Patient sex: F
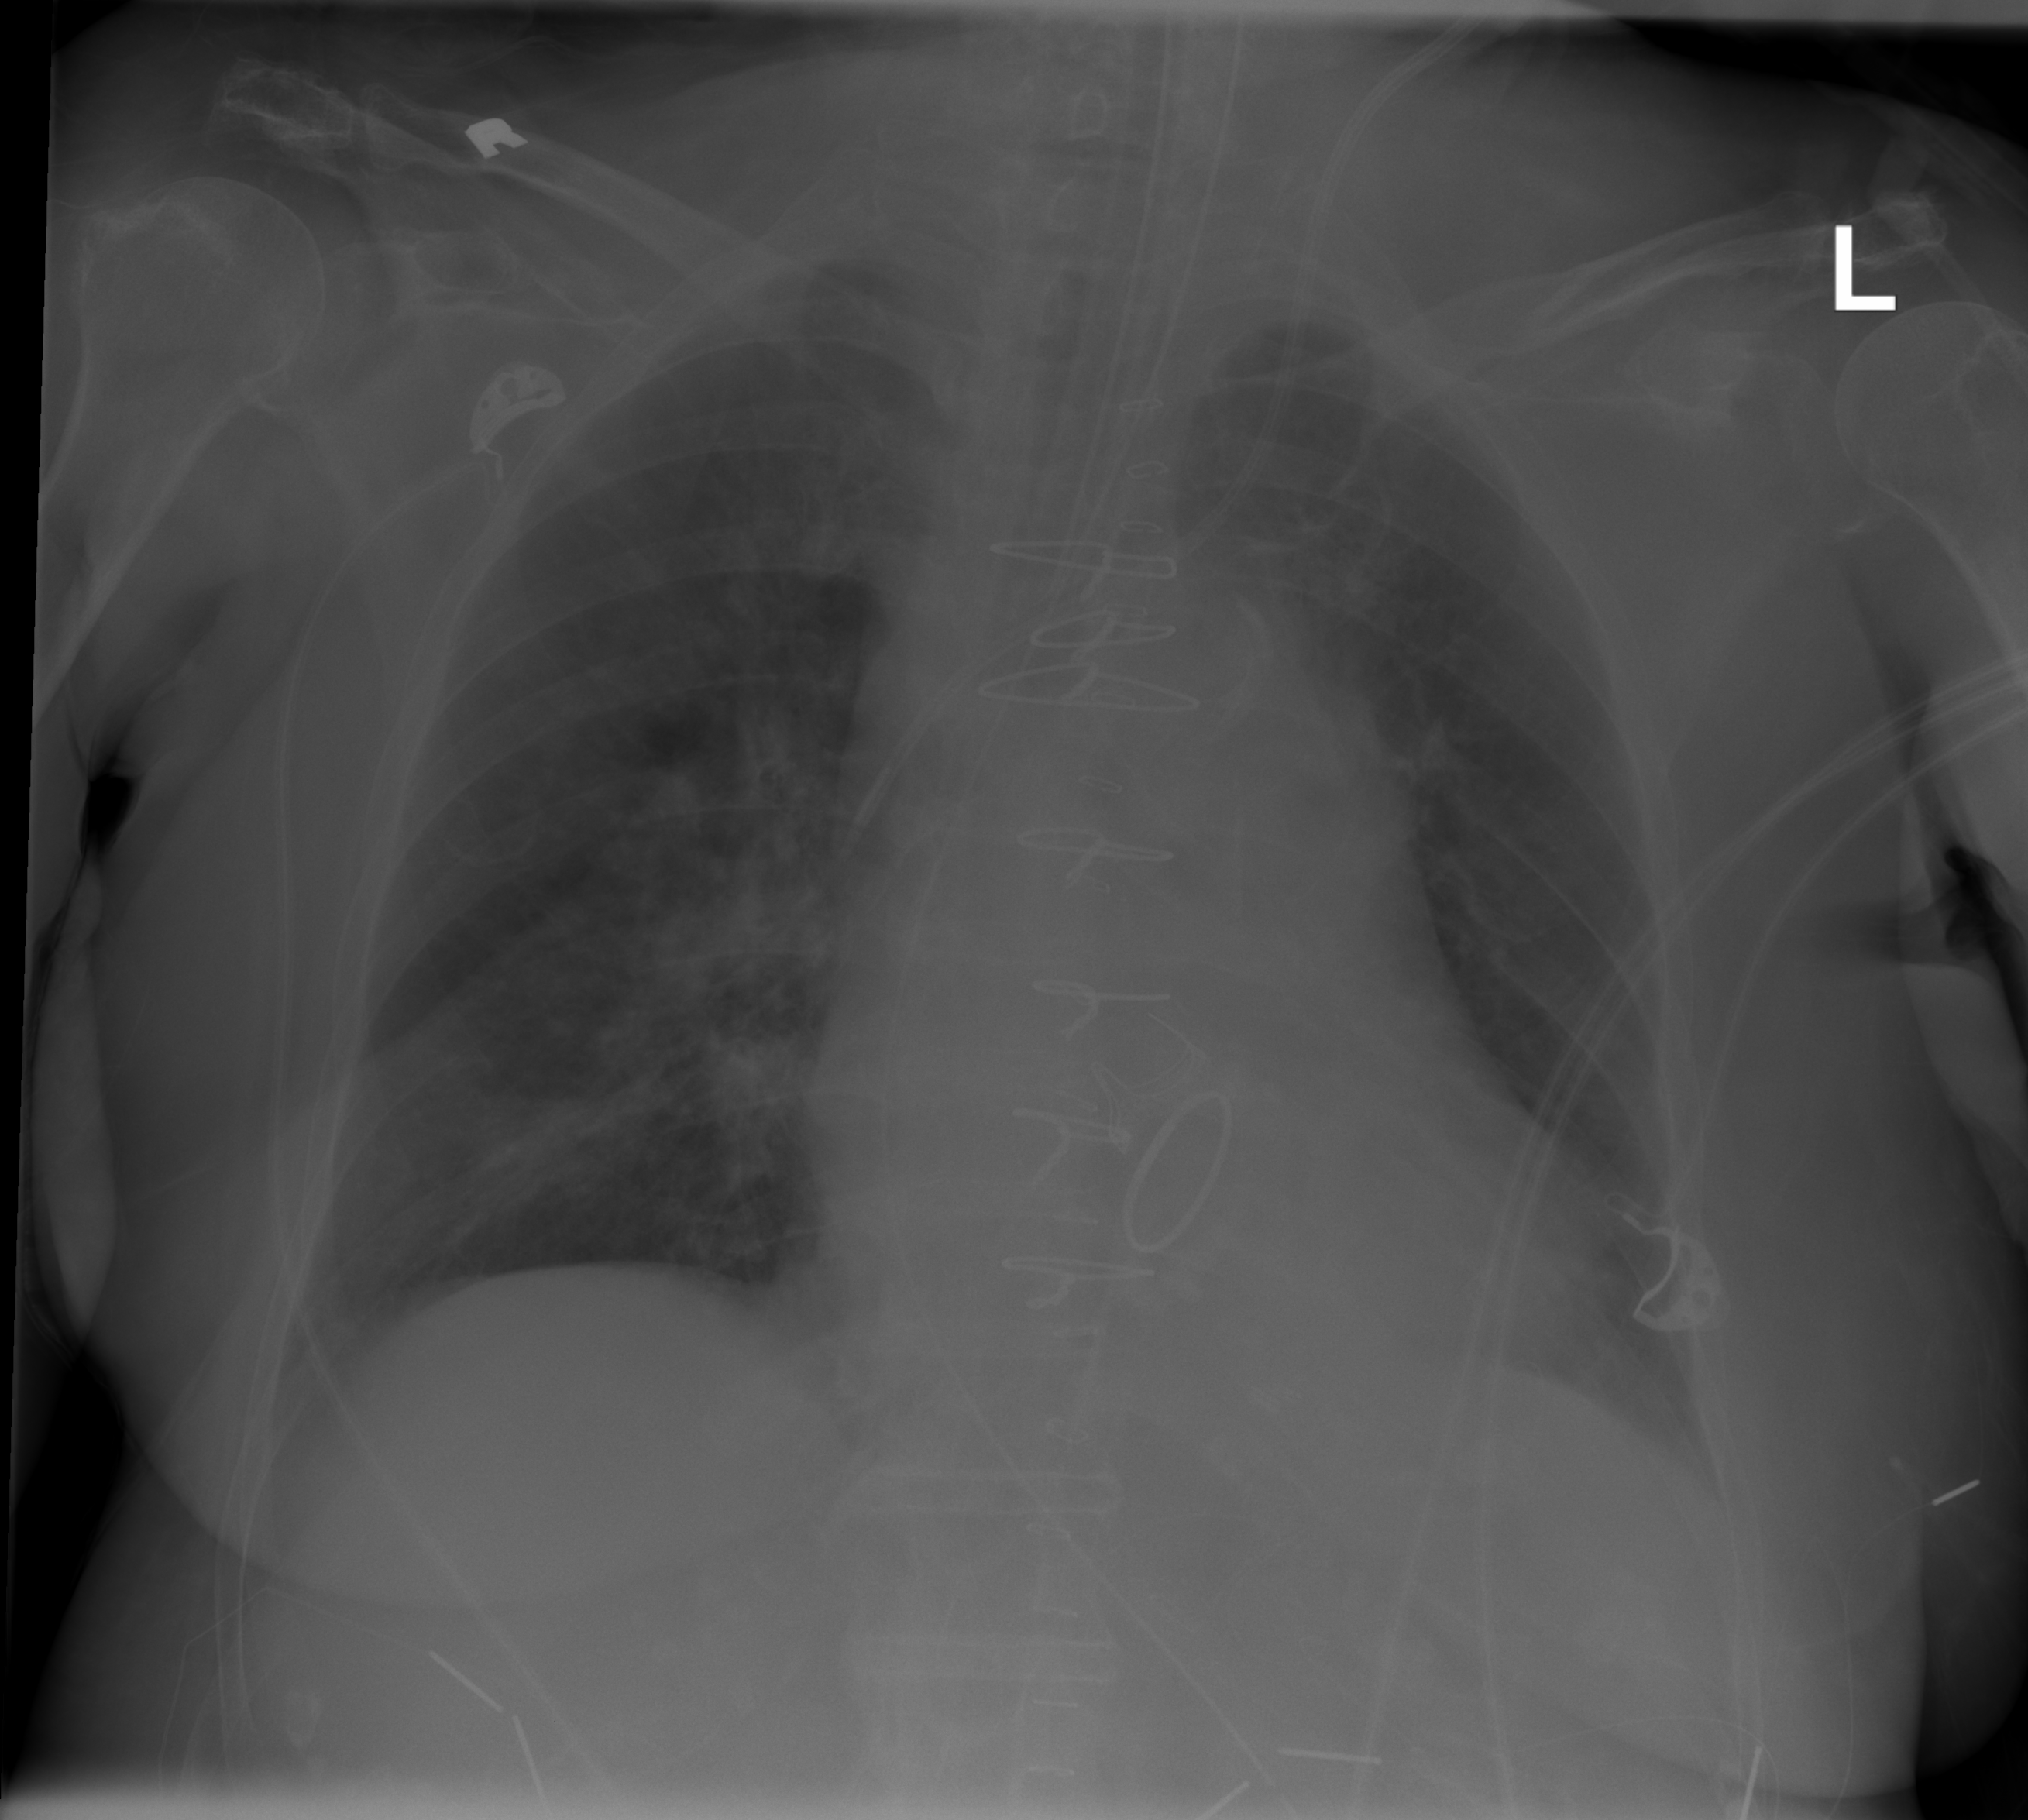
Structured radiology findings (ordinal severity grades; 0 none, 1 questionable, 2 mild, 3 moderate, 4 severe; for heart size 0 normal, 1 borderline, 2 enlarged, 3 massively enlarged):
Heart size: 1
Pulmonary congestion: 2
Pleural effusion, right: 0
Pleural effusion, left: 0
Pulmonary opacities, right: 2
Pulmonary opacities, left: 0
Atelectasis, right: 0
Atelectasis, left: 2